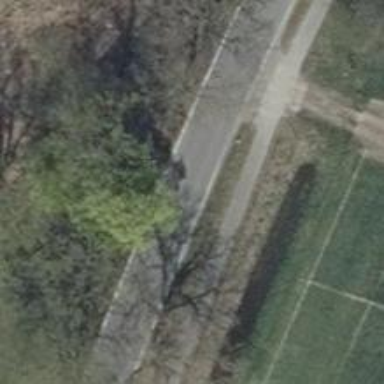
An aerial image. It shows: Secondary road with asphalt surface. There's cycle track on the left side of the road.